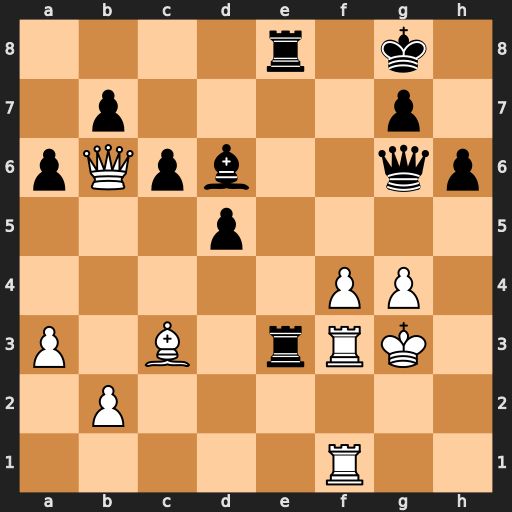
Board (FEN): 4r1k1/1p4p1/pQpb2qp/3p4/5PP1/P1B1rRK1/1P6/5R2
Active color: w
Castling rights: -
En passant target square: -
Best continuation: Rxe3 Rxe3+ Qxe3